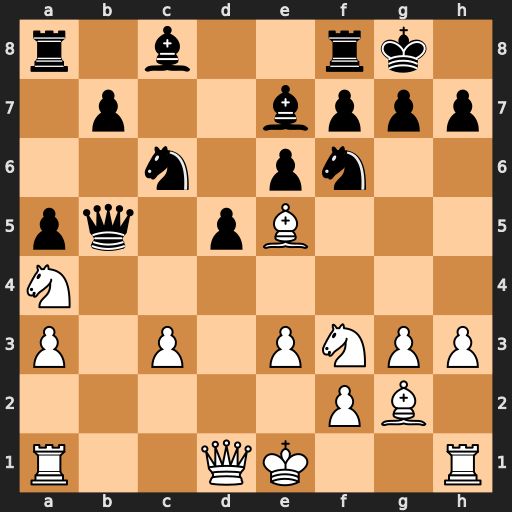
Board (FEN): r1b2rk1/1p2bppp/2n1pn2/pq1pB3/N7/P1P1PNPP/5PB1/R2QK2R
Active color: w
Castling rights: KQ
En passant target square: -
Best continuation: Bf1 Nxe5 Bxb5